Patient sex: M
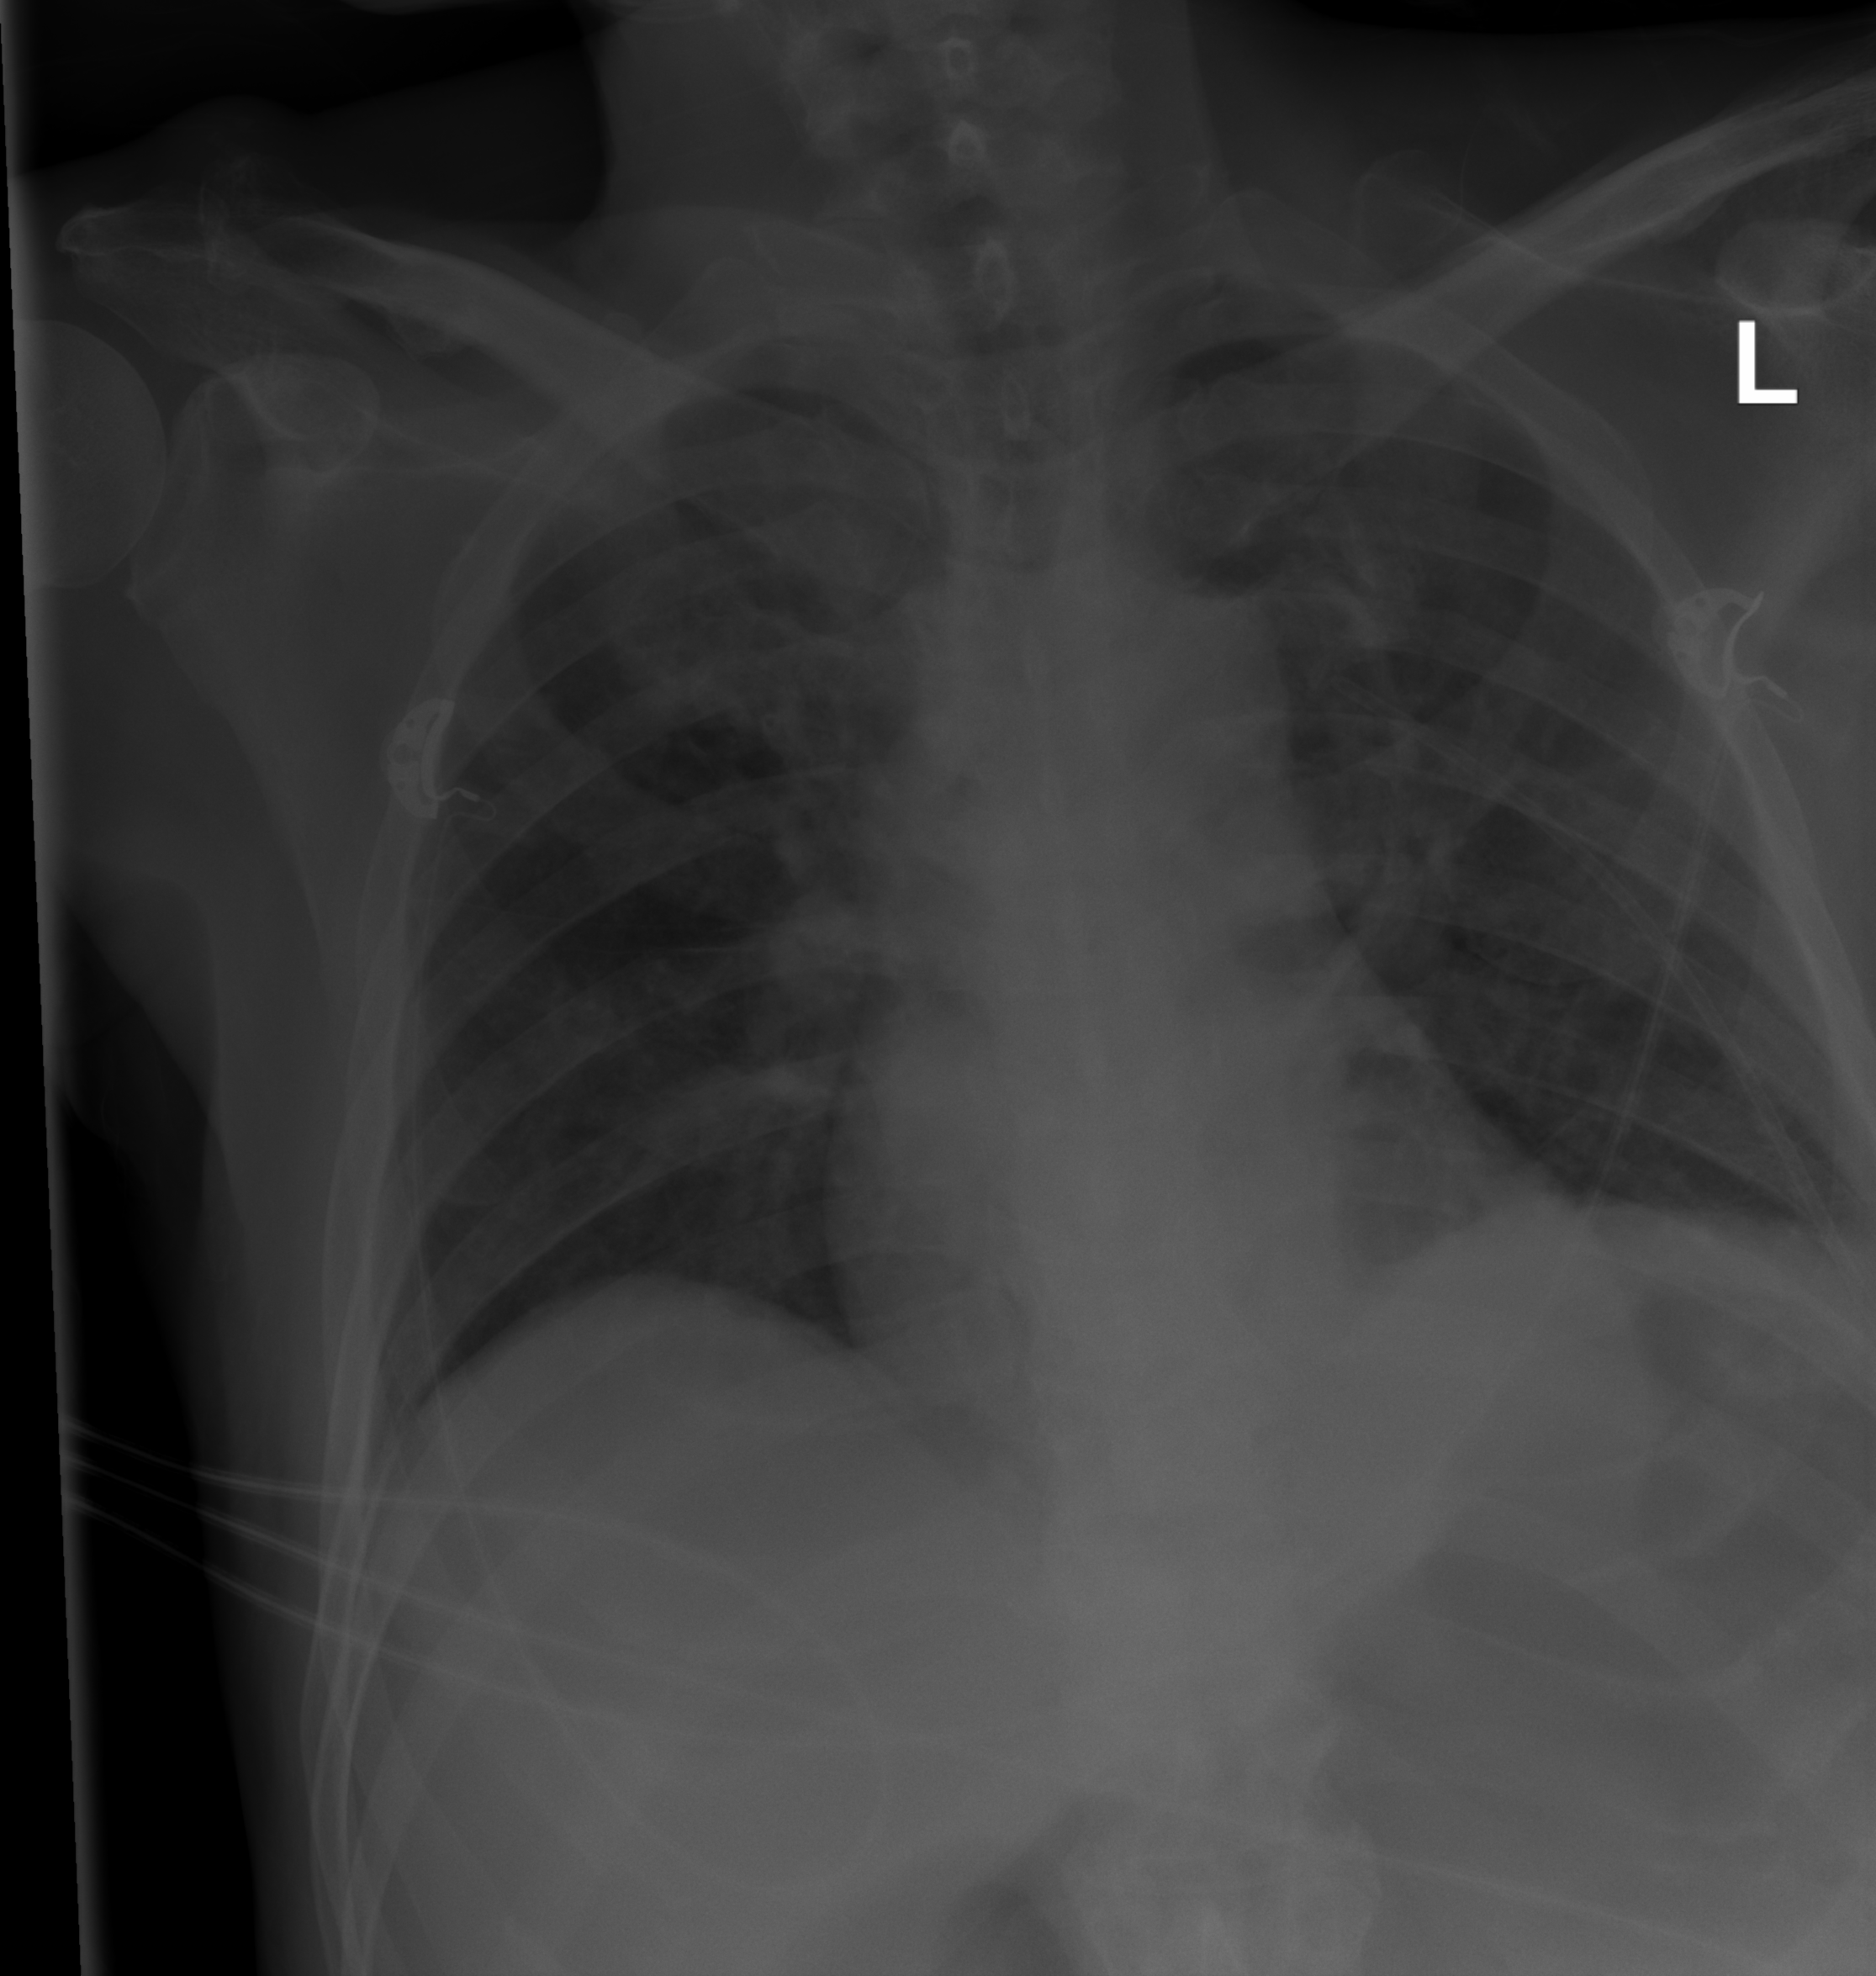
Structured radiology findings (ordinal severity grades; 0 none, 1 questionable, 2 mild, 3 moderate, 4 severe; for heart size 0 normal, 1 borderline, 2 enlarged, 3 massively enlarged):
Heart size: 0
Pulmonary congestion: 2
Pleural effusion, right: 0
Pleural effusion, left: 0
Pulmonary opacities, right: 2
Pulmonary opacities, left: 2
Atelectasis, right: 0
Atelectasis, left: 0